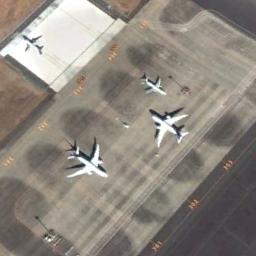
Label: airplane